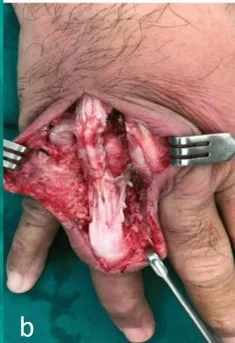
(b) Appearance during debridement.
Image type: medical_photograph (other_medical_photograph)